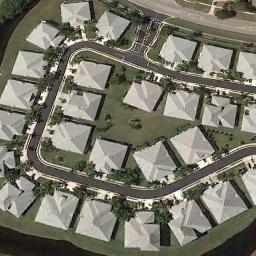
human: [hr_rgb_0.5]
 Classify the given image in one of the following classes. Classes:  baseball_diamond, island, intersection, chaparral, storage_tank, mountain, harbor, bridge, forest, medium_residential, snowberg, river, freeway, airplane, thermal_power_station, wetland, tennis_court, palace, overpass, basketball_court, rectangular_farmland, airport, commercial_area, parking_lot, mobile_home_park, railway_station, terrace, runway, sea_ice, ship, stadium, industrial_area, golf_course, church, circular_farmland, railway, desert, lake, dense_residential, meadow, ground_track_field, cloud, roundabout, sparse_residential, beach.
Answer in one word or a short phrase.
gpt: dense_residential